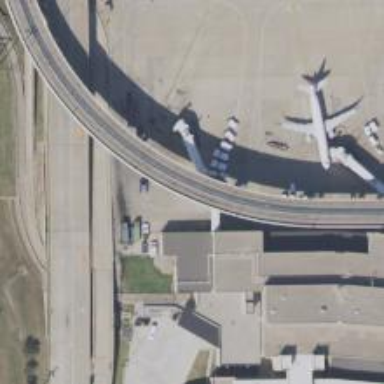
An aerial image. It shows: Airport gate.